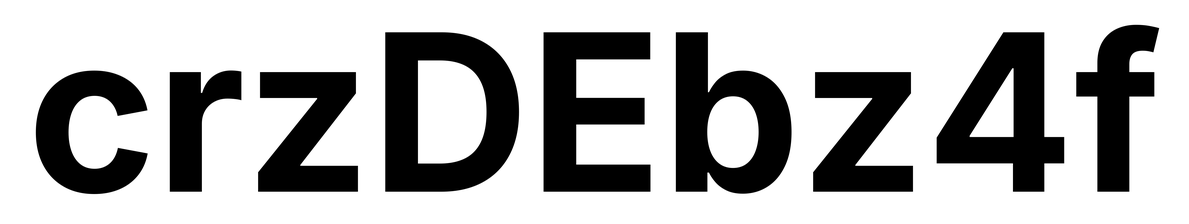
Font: Inter_Bold